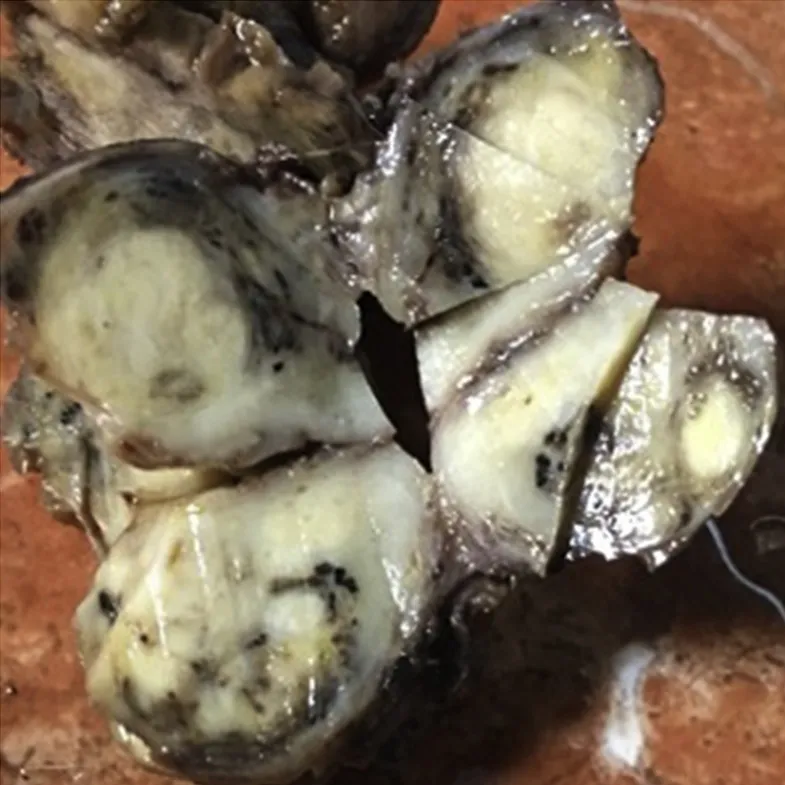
Gross image of a renal primitive neuroectodermal tumor. This specimen is notable for a variegated appearance. Select areas of the tumor feature a tan/brown or dark brown/red coloration, whereas other sections of the tumor feature a more yellow appearance, helping to illustrate the range of coloration observable on gross examination. This specimen is also notable for its lobulated appearance.
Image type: endoscopy (gi_endoscopy)